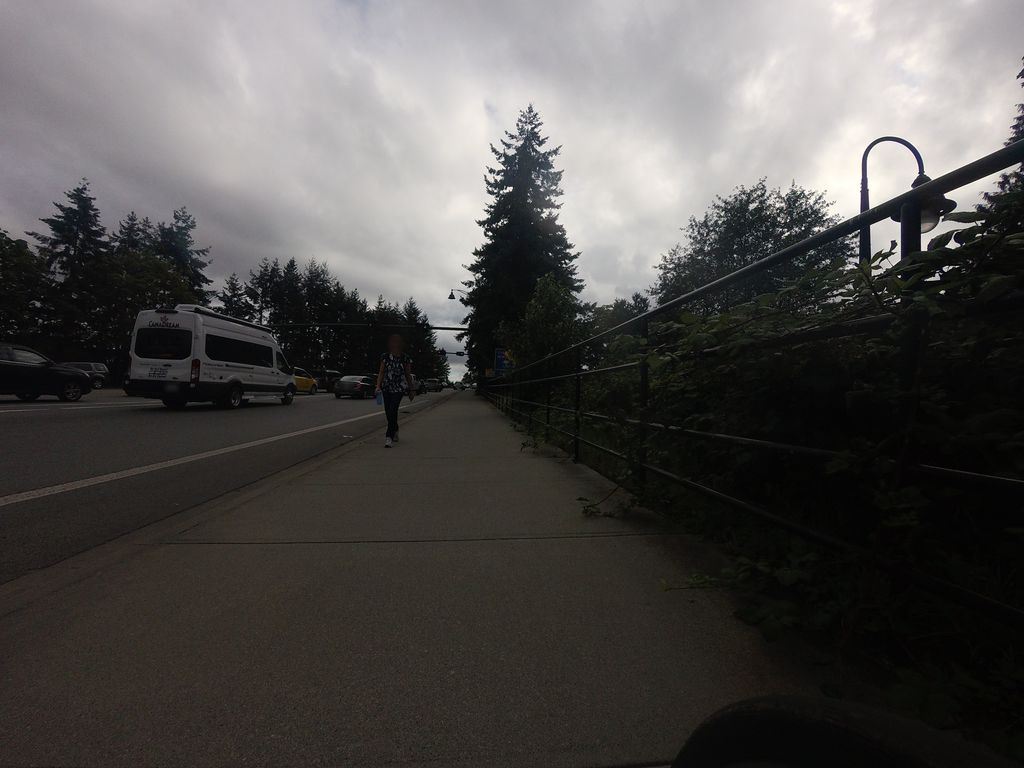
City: vancouver